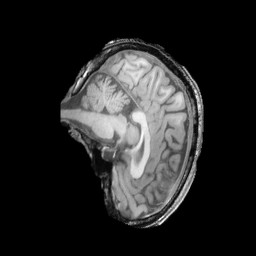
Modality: T1w
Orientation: sagittal
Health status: ill
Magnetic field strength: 3 T